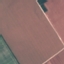
Label: AnnualCrop